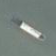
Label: civil